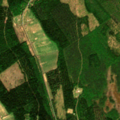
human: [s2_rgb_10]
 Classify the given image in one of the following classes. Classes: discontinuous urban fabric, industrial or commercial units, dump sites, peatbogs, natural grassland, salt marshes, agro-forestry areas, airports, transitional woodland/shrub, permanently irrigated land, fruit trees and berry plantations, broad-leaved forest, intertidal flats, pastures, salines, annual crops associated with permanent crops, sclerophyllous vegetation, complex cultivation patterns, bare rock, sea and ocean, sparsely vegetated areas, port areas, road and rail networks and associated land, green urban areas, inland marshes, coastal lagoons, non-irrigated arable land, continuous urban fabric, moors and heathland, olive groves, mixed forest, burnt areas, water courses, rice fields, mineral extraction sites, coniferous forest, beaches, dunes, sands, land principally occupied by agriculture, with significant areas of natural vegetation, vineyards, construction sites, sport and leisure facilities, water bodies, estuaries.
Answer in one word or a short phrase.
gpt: land principally occupied by agriculture, with significant areas of natural vegetation, mixed forest